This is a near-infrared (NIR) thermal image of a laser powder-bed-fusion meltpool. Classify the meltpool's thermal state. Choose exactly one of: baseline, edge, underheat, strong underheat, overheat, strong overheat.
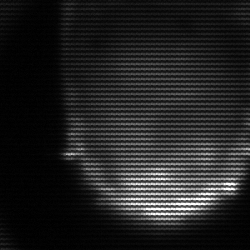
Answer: edge